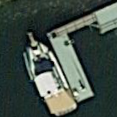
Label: Civil_yacht